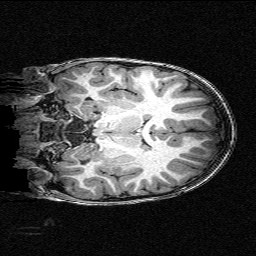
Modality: T1w
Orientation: coronal
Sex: male
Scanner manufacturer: siemens
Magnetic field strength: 3 T
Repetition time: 2.3 s
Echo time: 0.00336 s